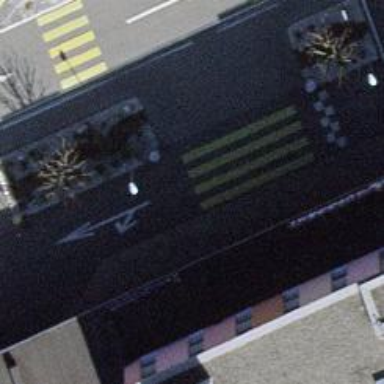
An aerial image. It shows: Uncontrolled zebra crossing on the road.